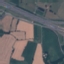
Label: Highway